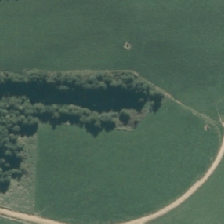
Land cover: deciduous_hardwood